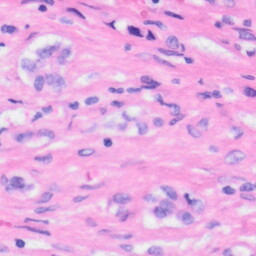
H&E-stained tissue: Liver